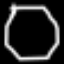
Label: octagon